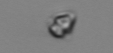
Label: Heterocapsa_rotundata